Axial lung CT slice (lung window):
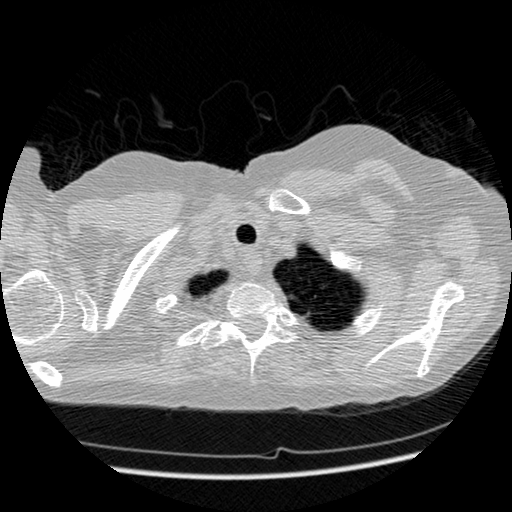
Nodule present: no